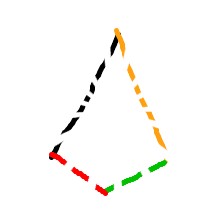
Shape: kite